Field crop: maize
Growth stage: 1
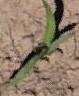
Species: maize